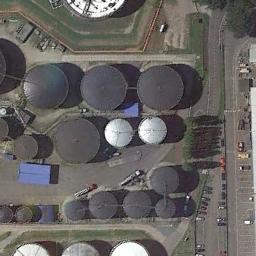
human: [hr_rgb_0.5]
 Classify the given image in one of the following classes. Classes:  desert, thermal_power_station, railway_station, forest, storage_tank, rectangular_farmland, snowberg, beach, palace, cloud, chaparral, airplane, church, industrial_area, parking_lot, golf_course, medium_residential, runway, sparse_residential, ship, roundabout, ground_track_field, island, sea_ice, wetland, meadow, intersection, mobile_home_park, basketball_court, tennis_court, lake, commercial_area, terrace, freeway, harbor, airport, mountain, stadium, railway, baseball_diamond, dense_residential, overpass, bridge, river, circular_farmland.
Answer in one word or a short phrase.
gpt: storage_tank